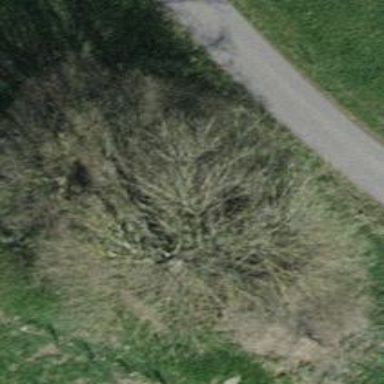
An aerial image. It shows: Beautiful tree in nature.